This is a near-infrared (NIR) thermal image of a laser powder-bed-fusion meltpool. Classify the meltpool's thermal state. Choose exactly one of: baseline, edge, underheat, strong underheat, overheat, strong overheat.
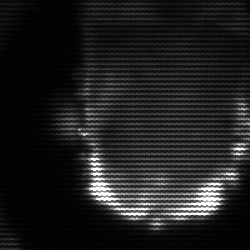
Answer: baseline